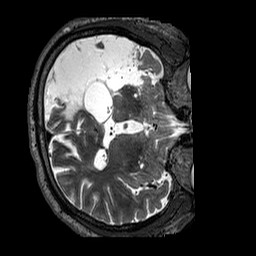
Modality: T2w
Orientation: axial
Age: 58
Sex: male
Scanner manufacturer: siemens
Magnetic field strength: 3 T
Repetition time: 3.2 s
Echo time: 0.567 s